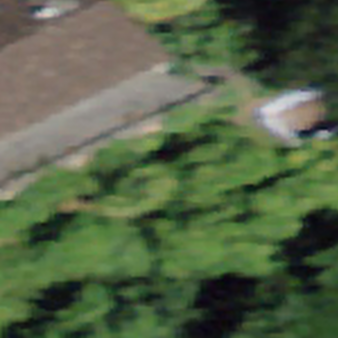
Label: other